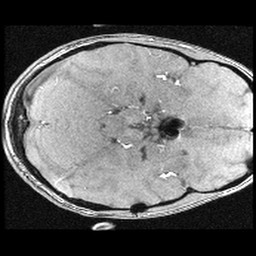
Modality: angio
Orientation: axial
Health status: ill
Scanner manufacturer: ge
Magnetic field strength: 1.5 T
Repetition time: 0.031 s
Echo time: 0.0035 s